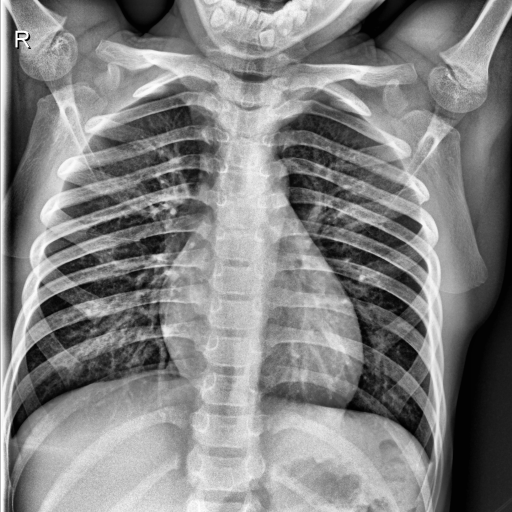
Finding: NORMAL